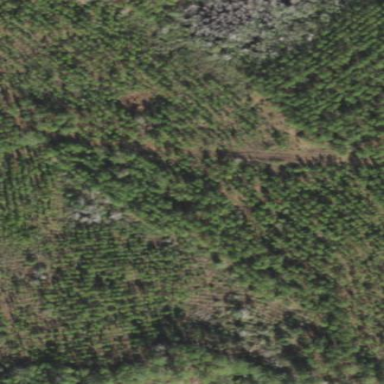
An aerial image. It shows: Forest dominated by needle-leaved trees.